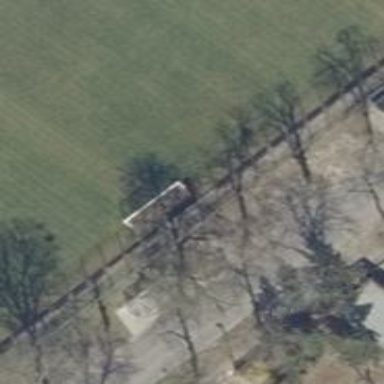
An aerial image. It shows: Goal post on the pitch.